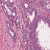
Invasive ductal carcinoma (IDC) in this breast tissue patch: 1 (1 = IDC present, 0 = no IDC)